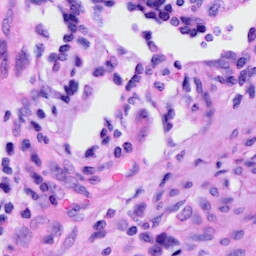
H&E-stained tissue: Cervix